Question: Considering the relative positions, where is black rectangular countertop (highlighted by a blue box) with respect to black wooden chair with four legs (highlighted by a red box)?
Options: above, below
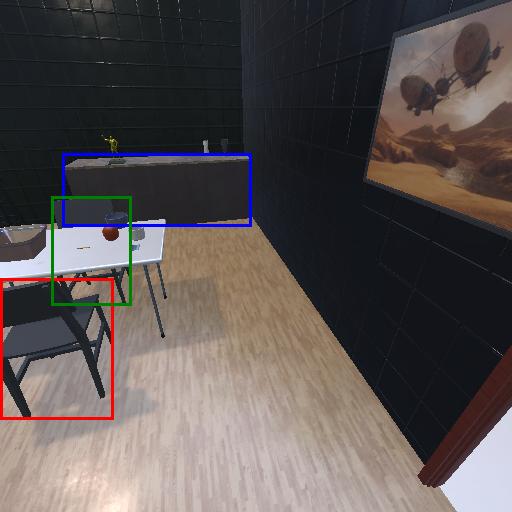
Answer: above